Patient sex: F
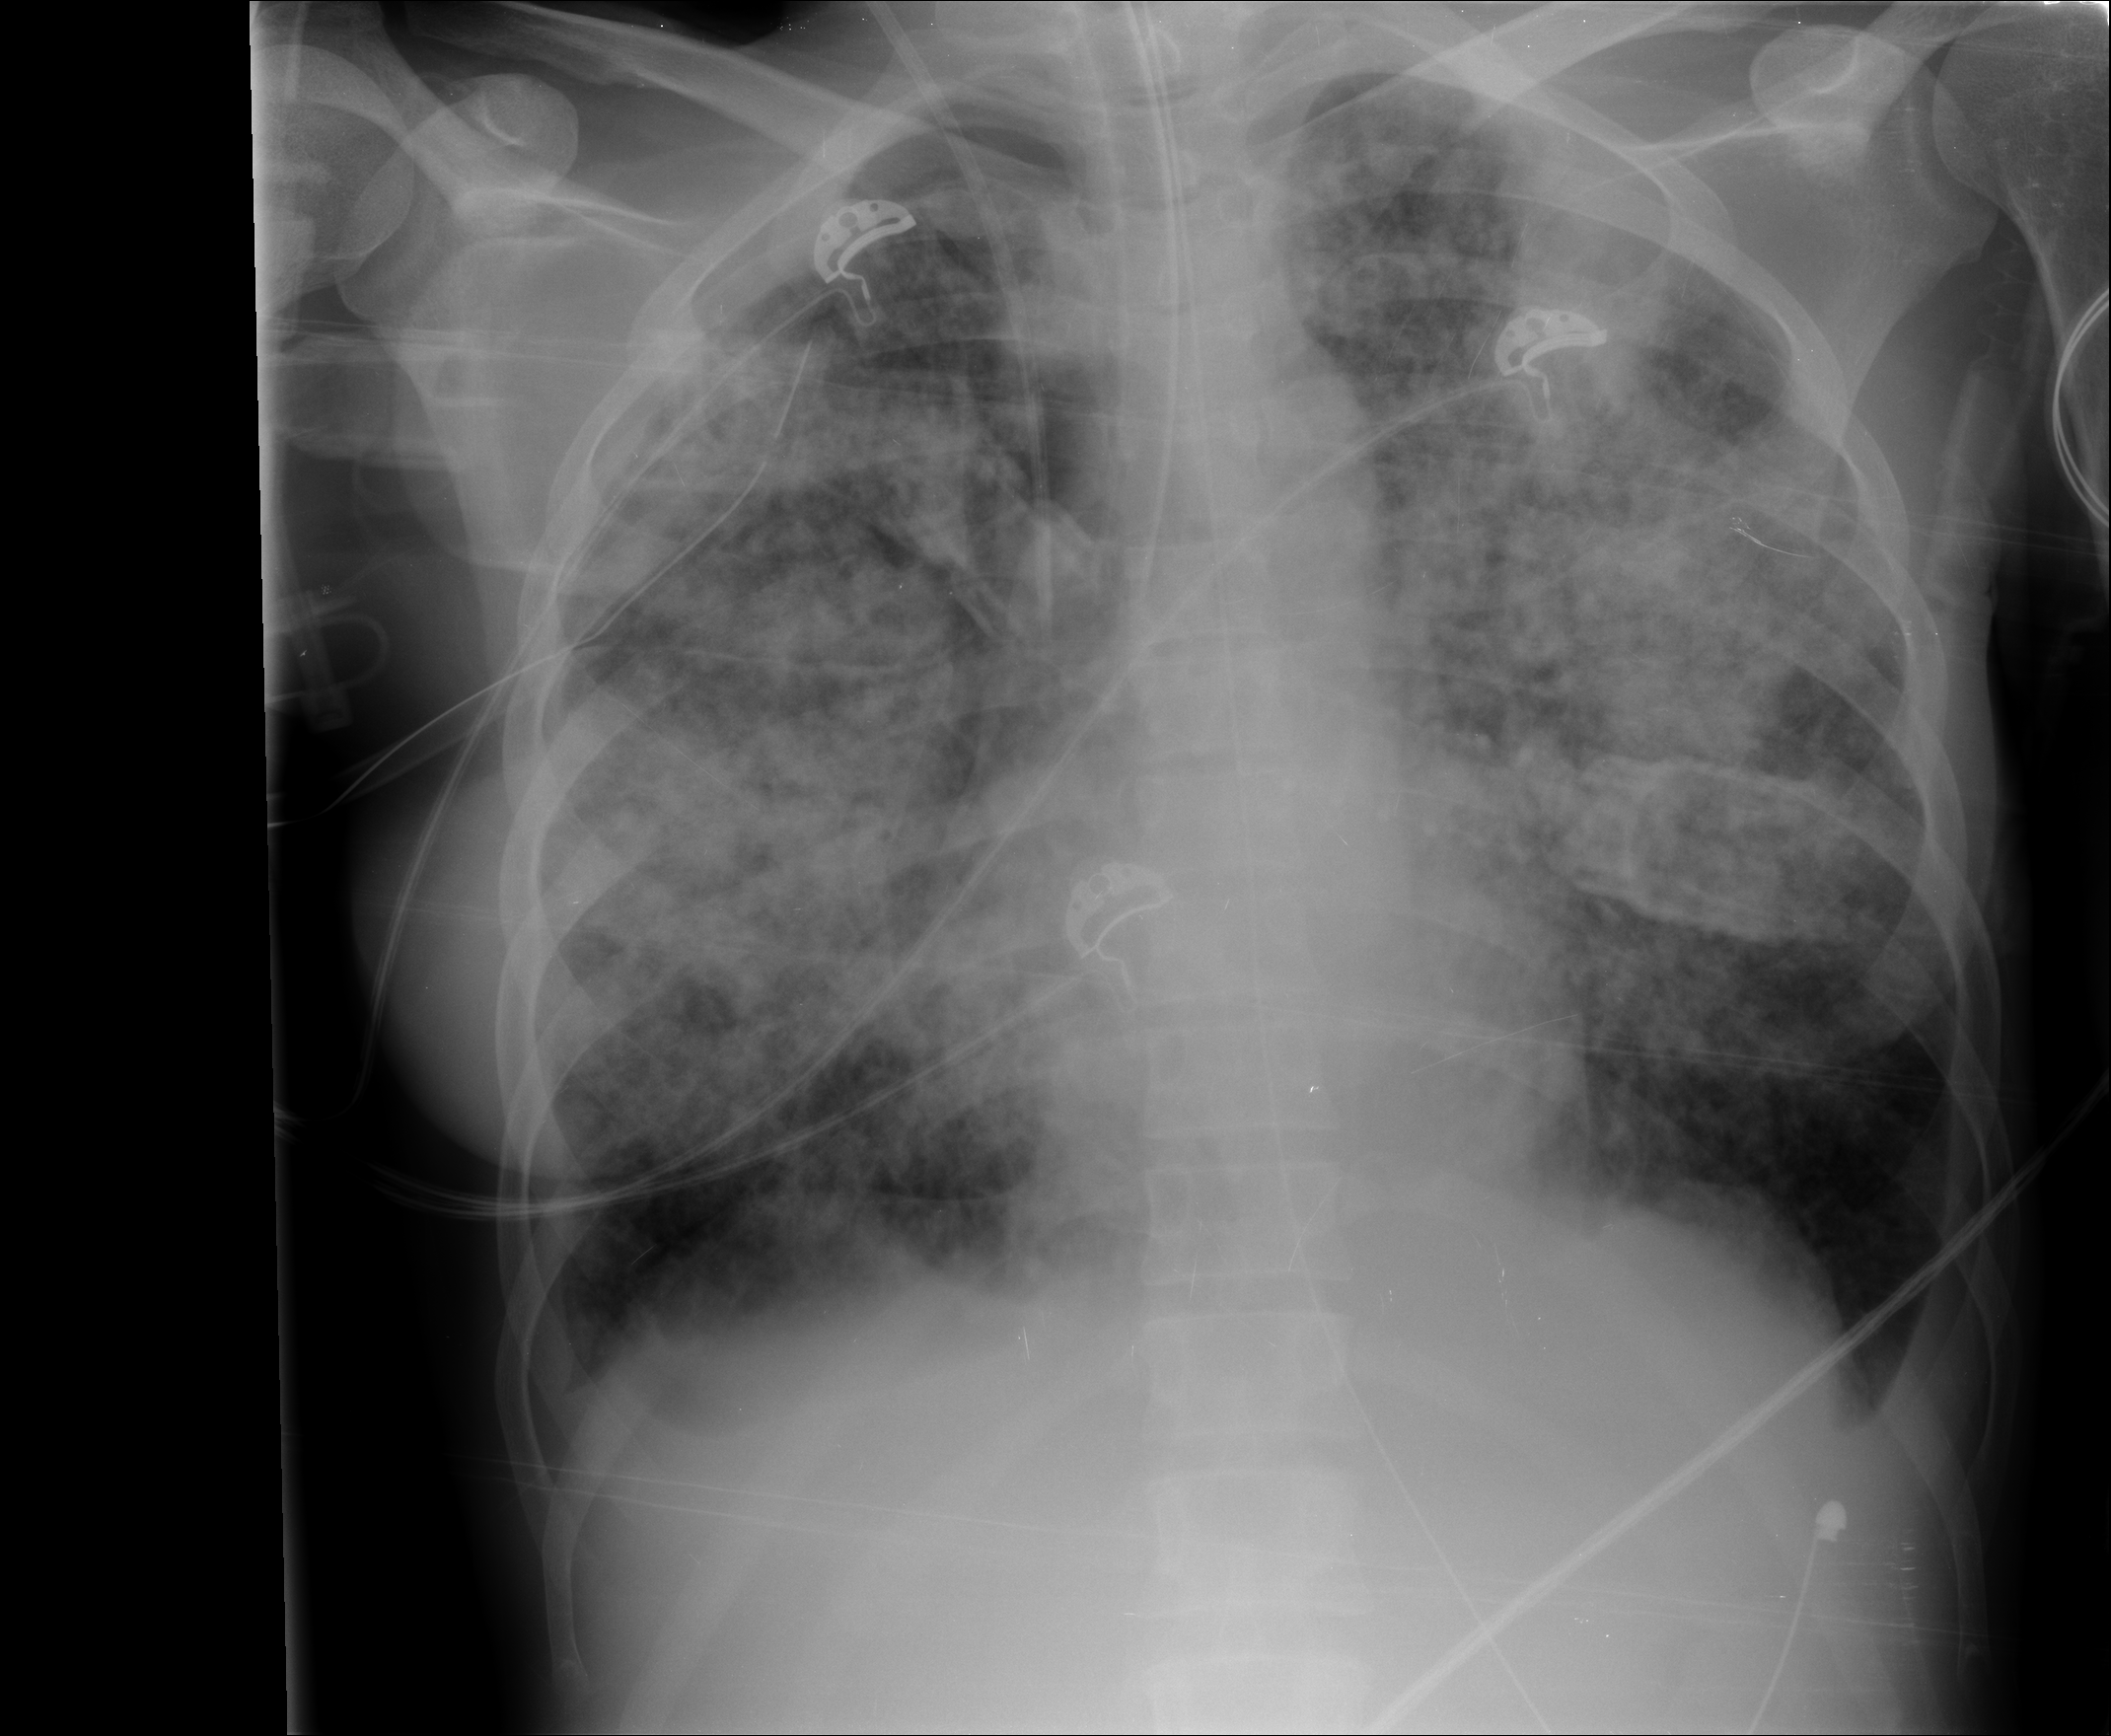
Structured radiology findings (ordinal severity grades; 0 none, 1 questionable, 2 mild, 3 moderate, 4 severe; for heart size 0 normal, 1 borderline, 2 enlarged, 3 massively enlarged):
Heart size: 0
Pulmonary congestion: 0
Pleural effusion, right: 2
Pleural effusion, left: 2
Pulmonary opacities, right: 4
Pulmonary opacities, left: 4
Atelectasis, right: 3
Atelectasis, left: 3